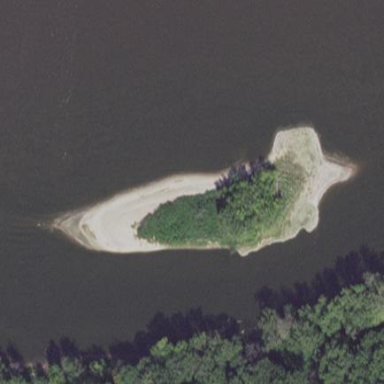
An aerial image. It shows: Islet.